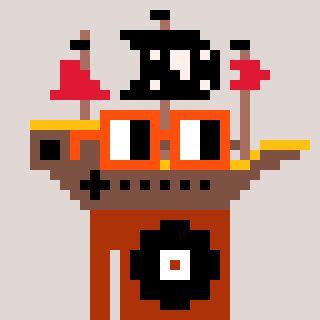
a pixel art character with square orange glasses, a pirateship-shaped head and a hotbrown-colored body on a warm background